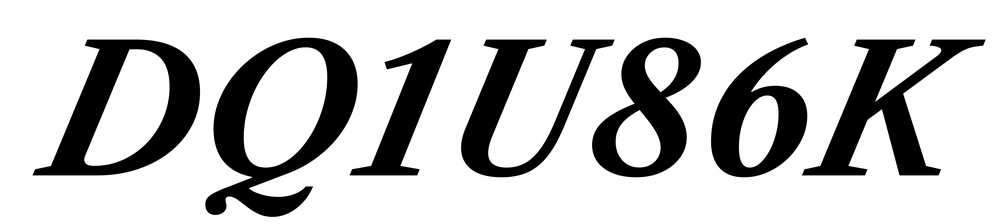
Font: LibreCaslonText-Italic_Bold_Italic